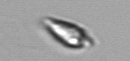
Label: Oxytoxum